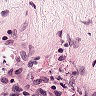
Metastatic tissue present: no